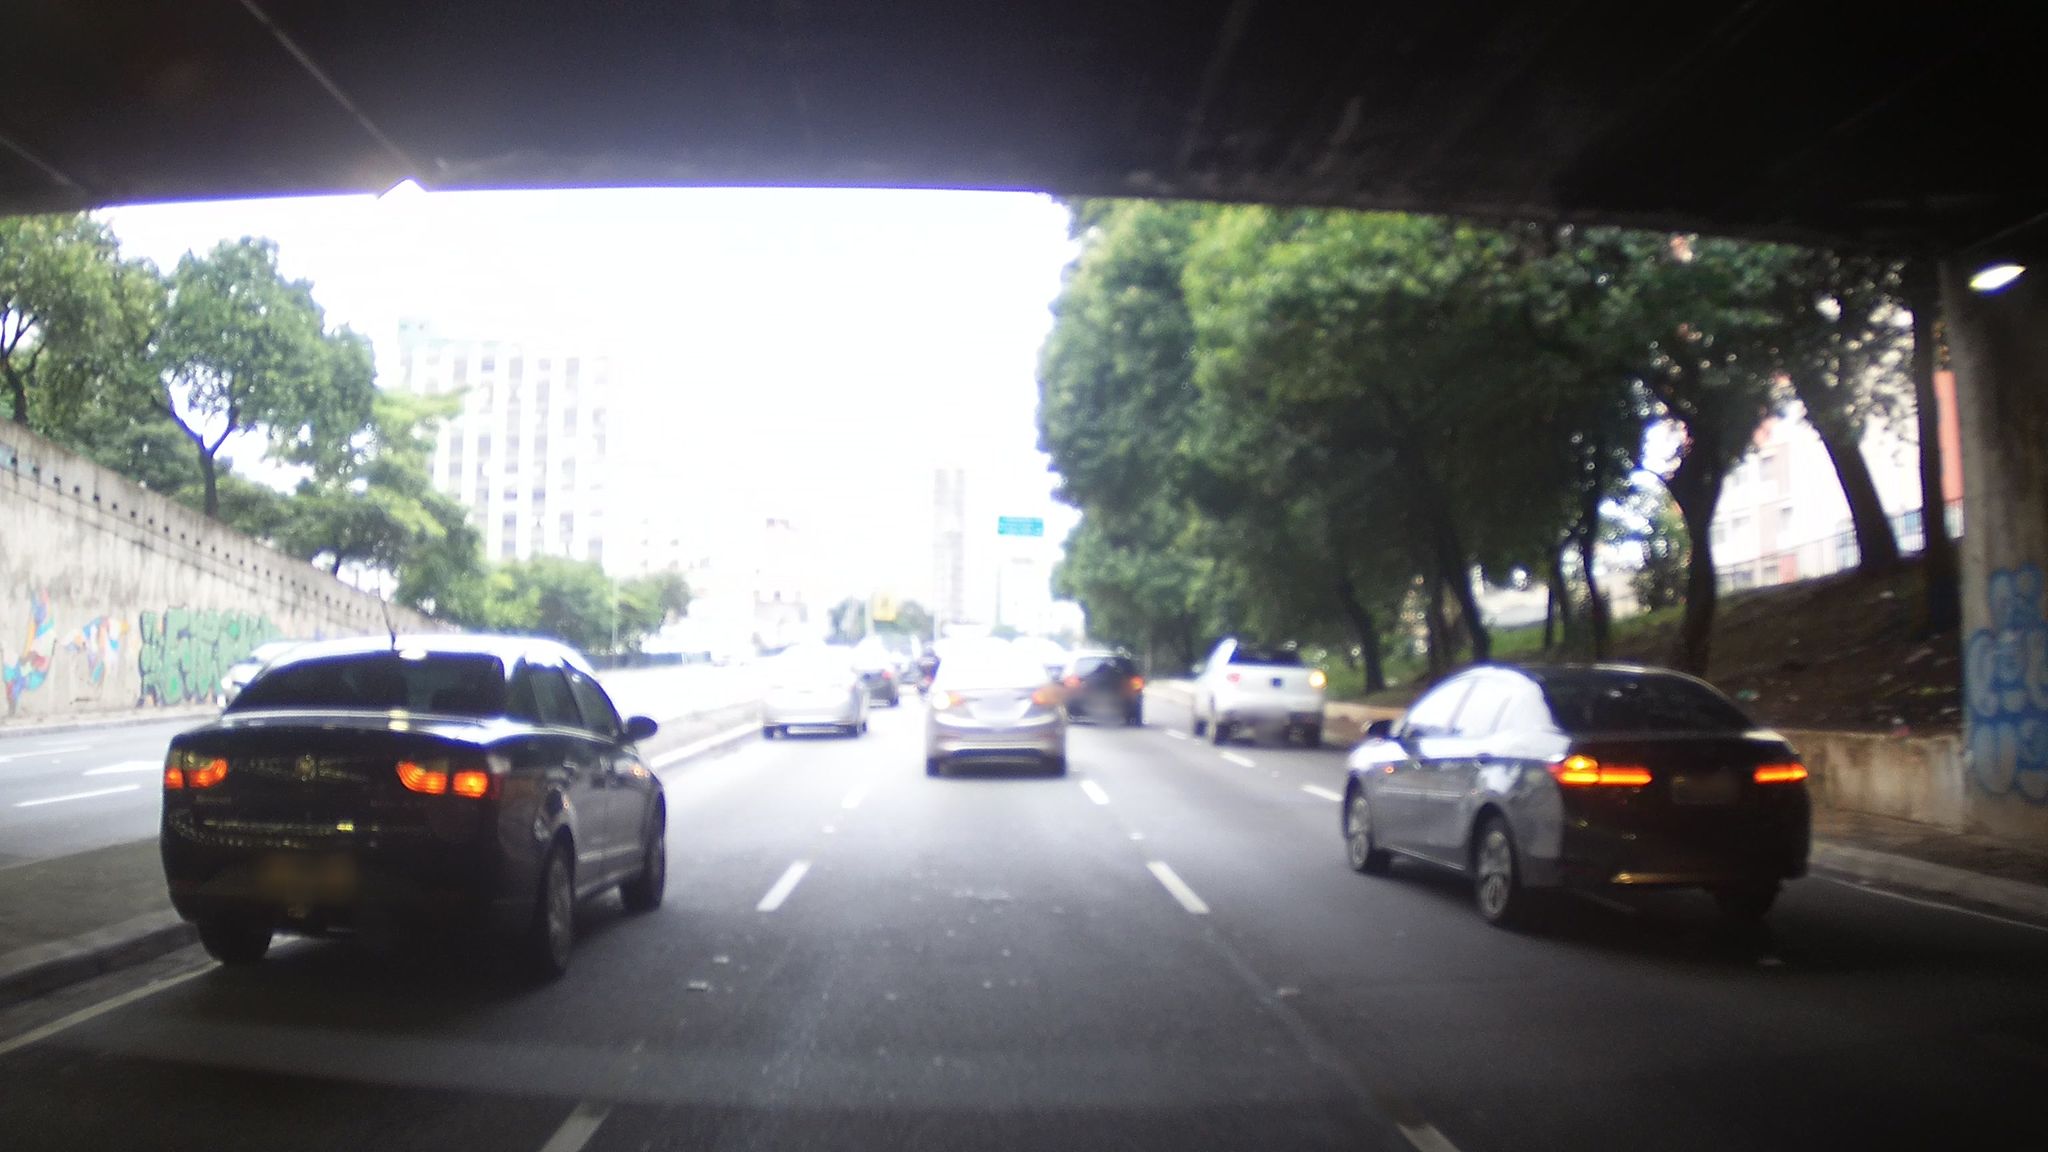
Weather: clear
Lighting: day
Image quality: slightly poor
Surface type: driving surface
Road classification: trunk
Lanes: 4, 5
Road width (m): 5.0
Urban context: urban centre
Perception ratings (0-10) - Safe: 2.66, Lively: 8.51, Beautiful: 8.49, Boring: 2.05, Depressing: 2.14, Wealthy: 7.43